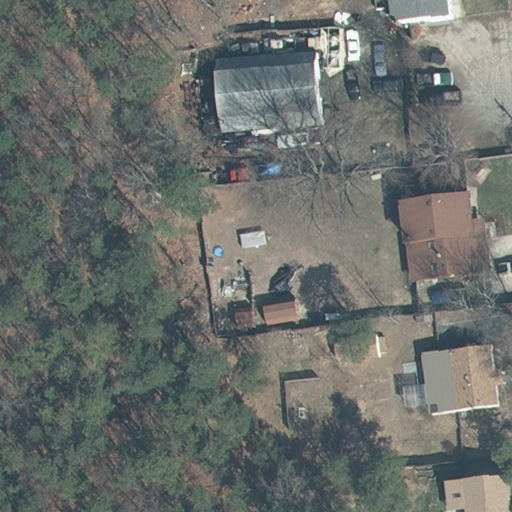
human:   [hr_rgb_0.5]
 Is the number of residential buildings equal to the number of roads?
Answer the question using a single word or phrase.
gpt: no

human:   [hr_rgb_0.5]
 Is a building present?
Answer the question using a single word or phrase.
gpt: yes

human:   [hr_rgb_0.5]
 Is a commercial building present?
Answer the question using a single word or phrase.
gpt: no

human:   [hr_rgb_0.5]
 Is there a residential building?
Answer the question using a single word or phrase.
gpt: yes

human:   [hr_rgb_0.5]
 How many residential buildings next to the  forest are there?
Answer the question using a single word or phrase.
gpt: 8

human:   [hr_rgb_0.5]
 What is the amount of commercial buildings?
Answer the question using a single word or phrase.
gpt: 0

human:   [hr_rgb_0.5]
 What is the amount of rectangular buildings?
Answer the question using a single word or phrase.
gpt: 7

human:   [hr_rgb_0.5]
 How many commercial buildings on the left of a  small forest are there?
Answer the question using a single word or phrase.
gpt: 0

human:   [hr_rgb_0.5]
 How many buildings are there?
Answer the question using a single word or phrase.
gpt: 8

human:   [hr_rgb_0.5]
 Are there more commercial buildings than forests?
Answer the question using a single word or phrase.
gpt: no

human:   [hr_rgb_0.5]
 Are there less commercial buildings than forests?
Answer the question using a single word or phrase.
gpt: yes

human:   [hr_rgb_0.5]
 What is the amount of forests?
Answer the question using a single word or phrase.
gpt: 1

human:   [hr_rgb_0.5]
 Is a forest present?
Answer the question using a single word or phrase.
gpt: yes

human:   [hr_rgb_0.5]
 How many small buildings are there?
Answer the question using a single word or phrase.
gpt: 5

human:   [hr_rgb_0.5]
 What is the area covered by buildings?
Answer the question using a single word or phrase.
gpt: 1011m2

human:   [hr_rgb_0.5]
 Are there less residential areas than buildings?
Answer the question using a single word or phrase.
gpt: yes

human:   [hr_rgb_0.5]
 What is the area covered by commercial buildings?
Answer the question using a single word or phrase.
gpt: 0m2

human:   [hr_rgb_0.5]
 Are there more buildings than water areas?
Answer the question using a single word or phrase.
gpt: yes

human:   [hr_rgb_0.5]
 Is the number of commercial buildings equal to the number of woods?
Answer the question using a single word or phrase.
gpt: no

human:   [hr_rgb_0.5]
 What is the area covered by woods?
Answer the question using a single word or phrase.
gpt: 10656m2

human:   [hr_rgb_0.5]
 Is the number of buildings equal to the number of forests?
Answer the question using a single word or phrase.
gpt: no

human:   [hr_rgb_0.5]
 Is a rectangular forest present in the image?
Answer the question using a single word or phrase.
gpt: yes

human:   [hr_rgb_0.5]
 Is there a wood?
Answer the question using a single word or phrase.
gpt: yes

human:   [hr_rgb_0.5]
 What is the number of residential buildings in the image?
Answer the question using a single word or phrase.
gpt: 8

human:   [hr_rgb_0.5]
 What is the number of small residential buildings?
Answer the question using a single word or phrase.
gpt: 5

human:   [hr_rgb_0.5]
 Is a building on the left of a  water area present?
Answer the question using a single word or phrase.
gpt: no

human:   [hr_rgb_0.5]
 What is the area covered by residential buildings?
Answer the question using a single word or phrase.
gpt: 1011m2

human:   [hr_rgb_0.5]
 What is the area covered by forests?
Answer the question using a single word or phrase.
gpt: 10656m2

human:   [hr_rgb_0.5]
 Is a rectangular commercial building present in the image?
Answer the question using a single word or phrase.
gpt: no

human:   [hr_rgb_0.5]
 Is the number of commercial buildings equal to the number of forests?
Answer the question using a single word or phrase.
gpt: no

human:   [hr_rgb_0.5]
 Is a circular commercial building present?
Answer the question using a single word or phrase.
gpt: no

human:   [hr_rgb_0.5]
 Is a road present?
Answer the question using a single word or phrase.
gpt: no

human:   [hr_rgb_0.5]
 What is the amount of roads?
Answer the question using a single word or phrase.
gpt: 0

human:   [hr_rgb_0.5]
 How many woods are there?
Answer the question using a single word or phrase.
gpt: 1

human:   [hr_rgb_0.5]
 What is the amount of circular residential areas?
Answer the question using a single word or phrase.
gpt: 0

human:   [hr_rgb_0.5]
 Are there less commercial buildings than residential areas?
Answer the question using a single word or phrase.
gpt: yes

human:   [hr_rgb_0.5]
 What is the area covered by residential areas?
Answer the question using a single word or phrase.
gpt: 10656m2

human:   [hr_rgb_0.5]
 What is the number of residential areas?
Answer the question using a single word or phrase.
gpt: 1

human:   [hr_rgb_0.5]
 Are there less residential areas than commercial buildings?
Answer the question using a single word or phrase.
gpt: no

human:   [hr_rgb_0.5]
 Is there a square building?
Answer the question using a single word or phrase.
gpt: no

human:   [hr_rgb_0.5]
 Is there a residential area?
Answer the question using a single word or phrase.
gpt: yes

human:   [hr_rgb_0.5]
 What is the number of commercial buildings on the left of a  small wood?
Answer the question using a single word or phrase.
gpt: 0

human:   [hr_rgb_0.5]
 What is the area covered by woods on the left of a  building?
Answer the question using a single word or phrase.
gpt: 10656m2

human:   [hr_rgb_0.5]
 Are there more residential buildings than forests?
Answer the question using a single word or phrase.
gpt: yes

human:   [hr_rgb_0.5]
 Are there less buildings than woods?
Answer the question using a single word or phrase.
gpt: no

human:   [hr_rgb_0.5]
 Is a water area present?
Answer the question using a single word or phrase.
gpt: no

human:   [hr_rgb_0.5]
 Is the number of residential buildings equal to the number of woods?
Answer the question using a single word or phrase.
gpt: no

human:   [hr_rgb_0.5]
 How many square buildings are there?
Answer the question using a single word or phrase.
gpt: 0

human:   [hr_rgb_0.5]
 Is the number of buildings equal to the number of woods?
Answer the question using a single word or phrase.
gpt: no

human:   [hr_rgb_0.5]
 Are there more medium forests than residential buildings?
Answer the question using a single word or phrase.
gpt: no

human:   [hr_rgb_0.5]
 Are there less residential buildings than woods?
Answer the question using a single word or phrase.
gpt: no

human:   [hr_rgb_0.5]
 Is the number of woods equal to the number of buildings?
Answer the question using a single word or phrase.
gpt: no

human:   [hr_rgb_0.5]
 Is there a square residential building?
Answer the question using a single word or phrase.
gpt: no

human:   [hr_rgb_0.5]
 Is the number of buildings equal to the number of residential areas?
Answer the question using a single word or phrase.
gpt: no

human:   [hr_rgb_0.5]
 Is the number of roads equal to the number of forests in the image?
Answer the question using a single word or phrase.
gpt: no

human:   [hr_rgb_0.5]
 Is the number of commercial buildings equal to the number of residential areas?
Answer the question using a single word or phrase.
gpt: no

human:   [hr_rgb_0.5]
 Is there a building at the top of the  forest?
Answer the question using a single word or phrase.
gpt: no

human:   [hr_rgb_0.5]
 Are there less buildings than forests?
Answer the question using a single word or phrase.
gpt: no

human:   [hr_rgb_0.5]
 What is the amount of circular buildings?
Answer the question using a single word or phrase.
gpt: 0

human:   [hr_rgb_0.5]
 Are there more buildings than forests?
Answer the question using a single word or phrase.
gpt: yes

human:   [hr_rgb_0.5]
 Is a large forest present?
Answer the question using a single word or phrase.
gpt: yes

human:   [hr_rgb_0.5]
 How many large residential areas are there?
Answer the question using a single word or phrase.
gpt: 1

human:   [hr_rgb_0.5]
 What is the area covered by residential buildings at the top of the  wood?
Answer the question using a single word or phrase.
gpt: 0m2

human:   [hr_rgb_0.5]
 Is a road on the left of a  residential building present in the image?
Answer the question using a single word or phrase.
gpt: no